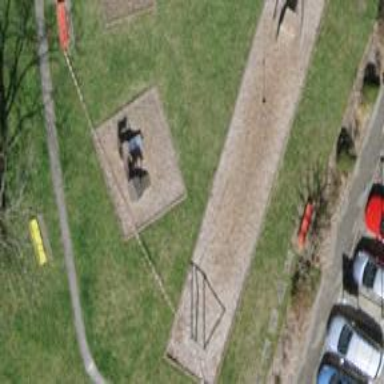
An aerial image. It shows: Playground with various play structures.